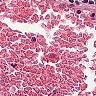
Metastatic tissue present: no